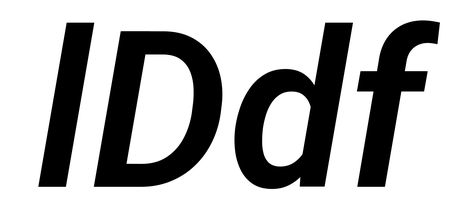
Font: Roboto-Italic_SemiBold_Italic